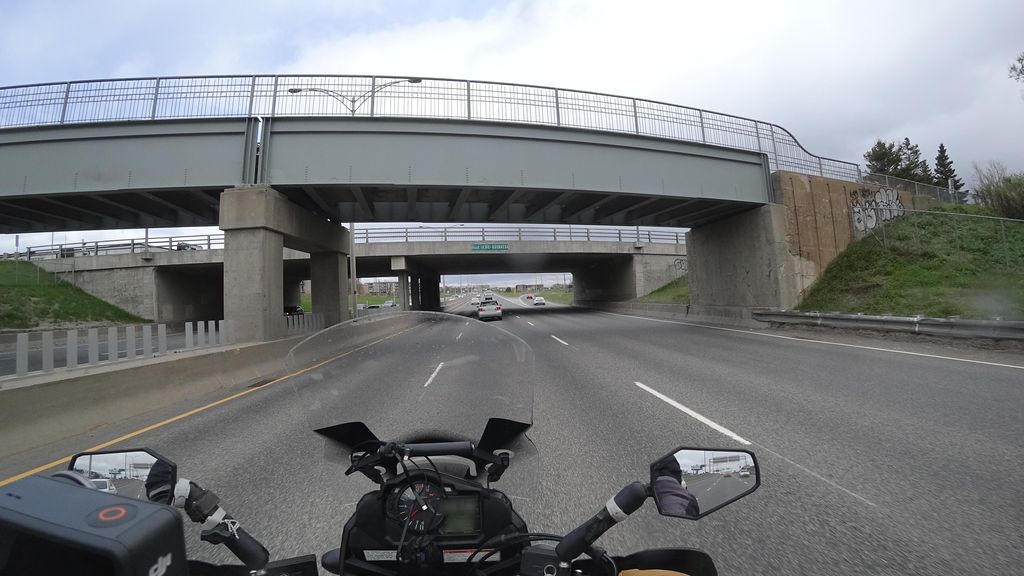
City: quebec_city